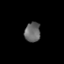
Tissue: prostate
Cell type: Endothelial cells
Senescence score: 0.6914
Nuclear area (px): 305
Mean DAPI intensity: 103.331